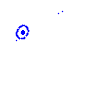
Particle: pion